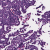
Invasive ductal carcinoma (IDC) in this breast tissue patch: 1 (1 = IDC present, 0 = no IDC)